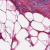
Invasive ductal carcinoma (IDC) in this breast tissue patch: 0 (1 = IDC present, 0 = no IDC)